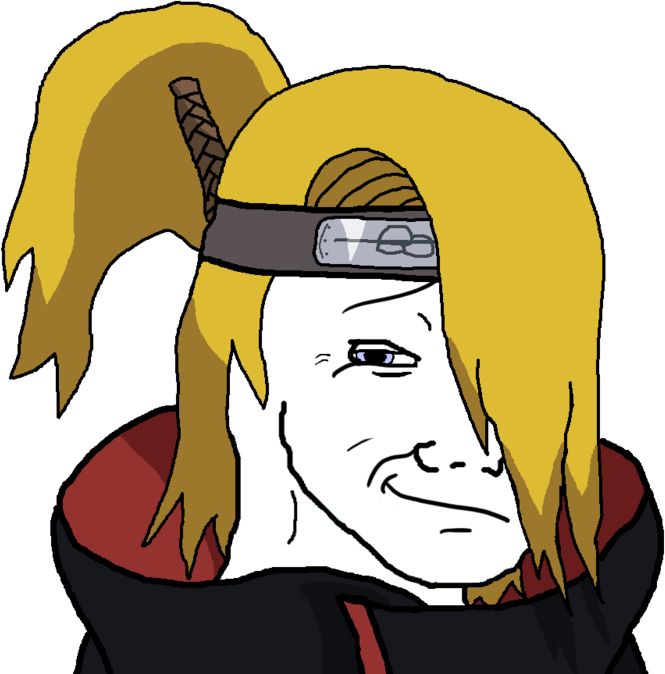
Label: 5_Smugjak